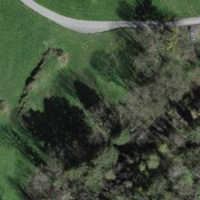
EUNIS habitat code: 44
Species observed at this site:
Lapsana communis
Allium ursinum